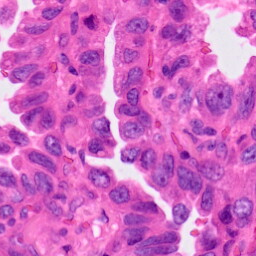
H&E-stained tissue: Lung